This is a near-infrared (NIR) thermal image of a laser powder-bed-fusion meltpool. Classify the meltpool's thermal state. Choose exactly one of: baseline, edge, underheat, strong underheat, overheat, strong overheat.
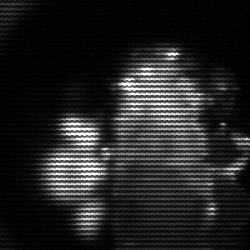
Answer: strong underheat